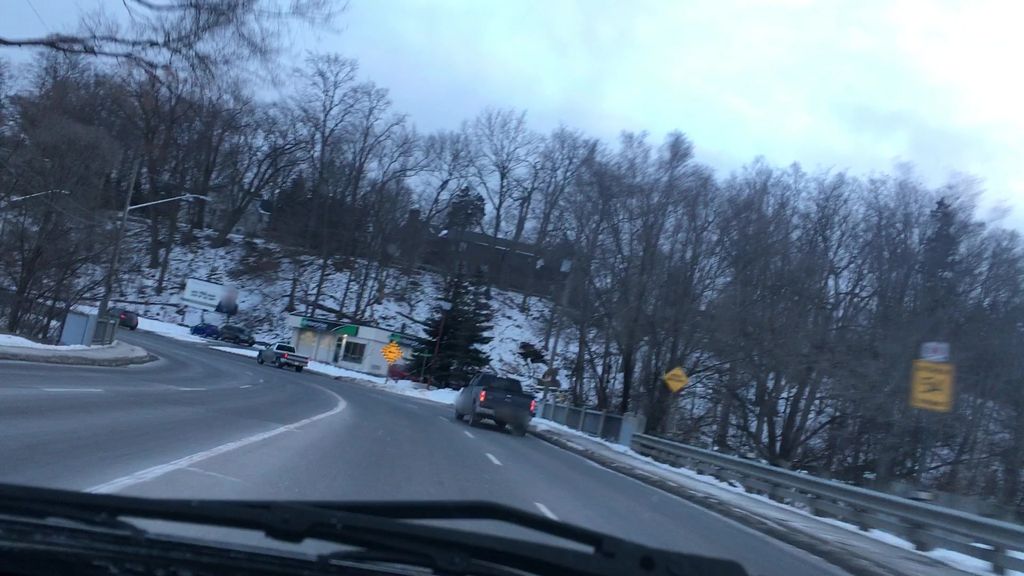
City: hamilton